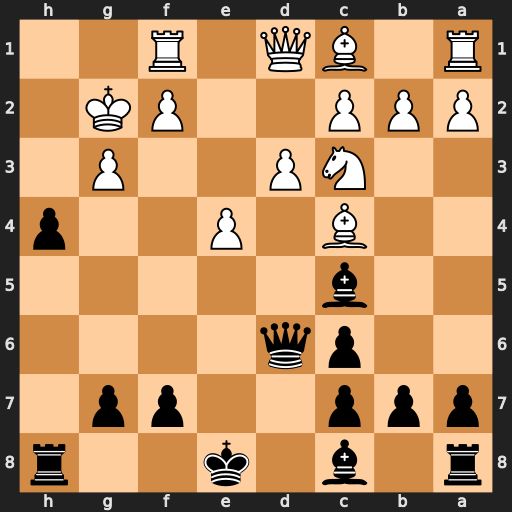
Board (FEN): r1b1k2r/ppp2pp1/2pq4/2b5/2B1P2p/2NP2P1/PPP2PK1/R1BQ1R2
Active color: b
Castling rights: kq
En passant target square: -
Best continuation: Bh3+ Kxh3 hxg3+ Kg2 Rh2+